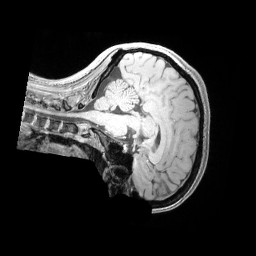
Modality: T1w
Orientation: sagittal
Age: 32
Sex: female
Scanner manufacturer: siemens
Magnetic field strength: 3 T
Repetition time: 5 s
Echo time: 0.00298 s